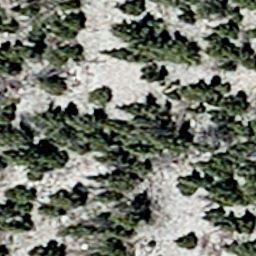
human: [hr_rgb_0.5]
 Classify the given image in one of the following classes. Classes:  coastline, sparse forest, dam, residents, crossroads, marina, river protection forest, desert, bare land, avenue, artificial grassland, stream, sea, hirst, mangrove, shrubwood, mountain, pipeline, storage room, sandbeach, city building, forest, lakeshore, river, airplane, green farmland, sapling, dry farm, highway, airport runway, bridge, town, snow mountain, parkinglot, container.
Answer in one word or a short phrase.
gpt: sparse forest